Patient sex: M
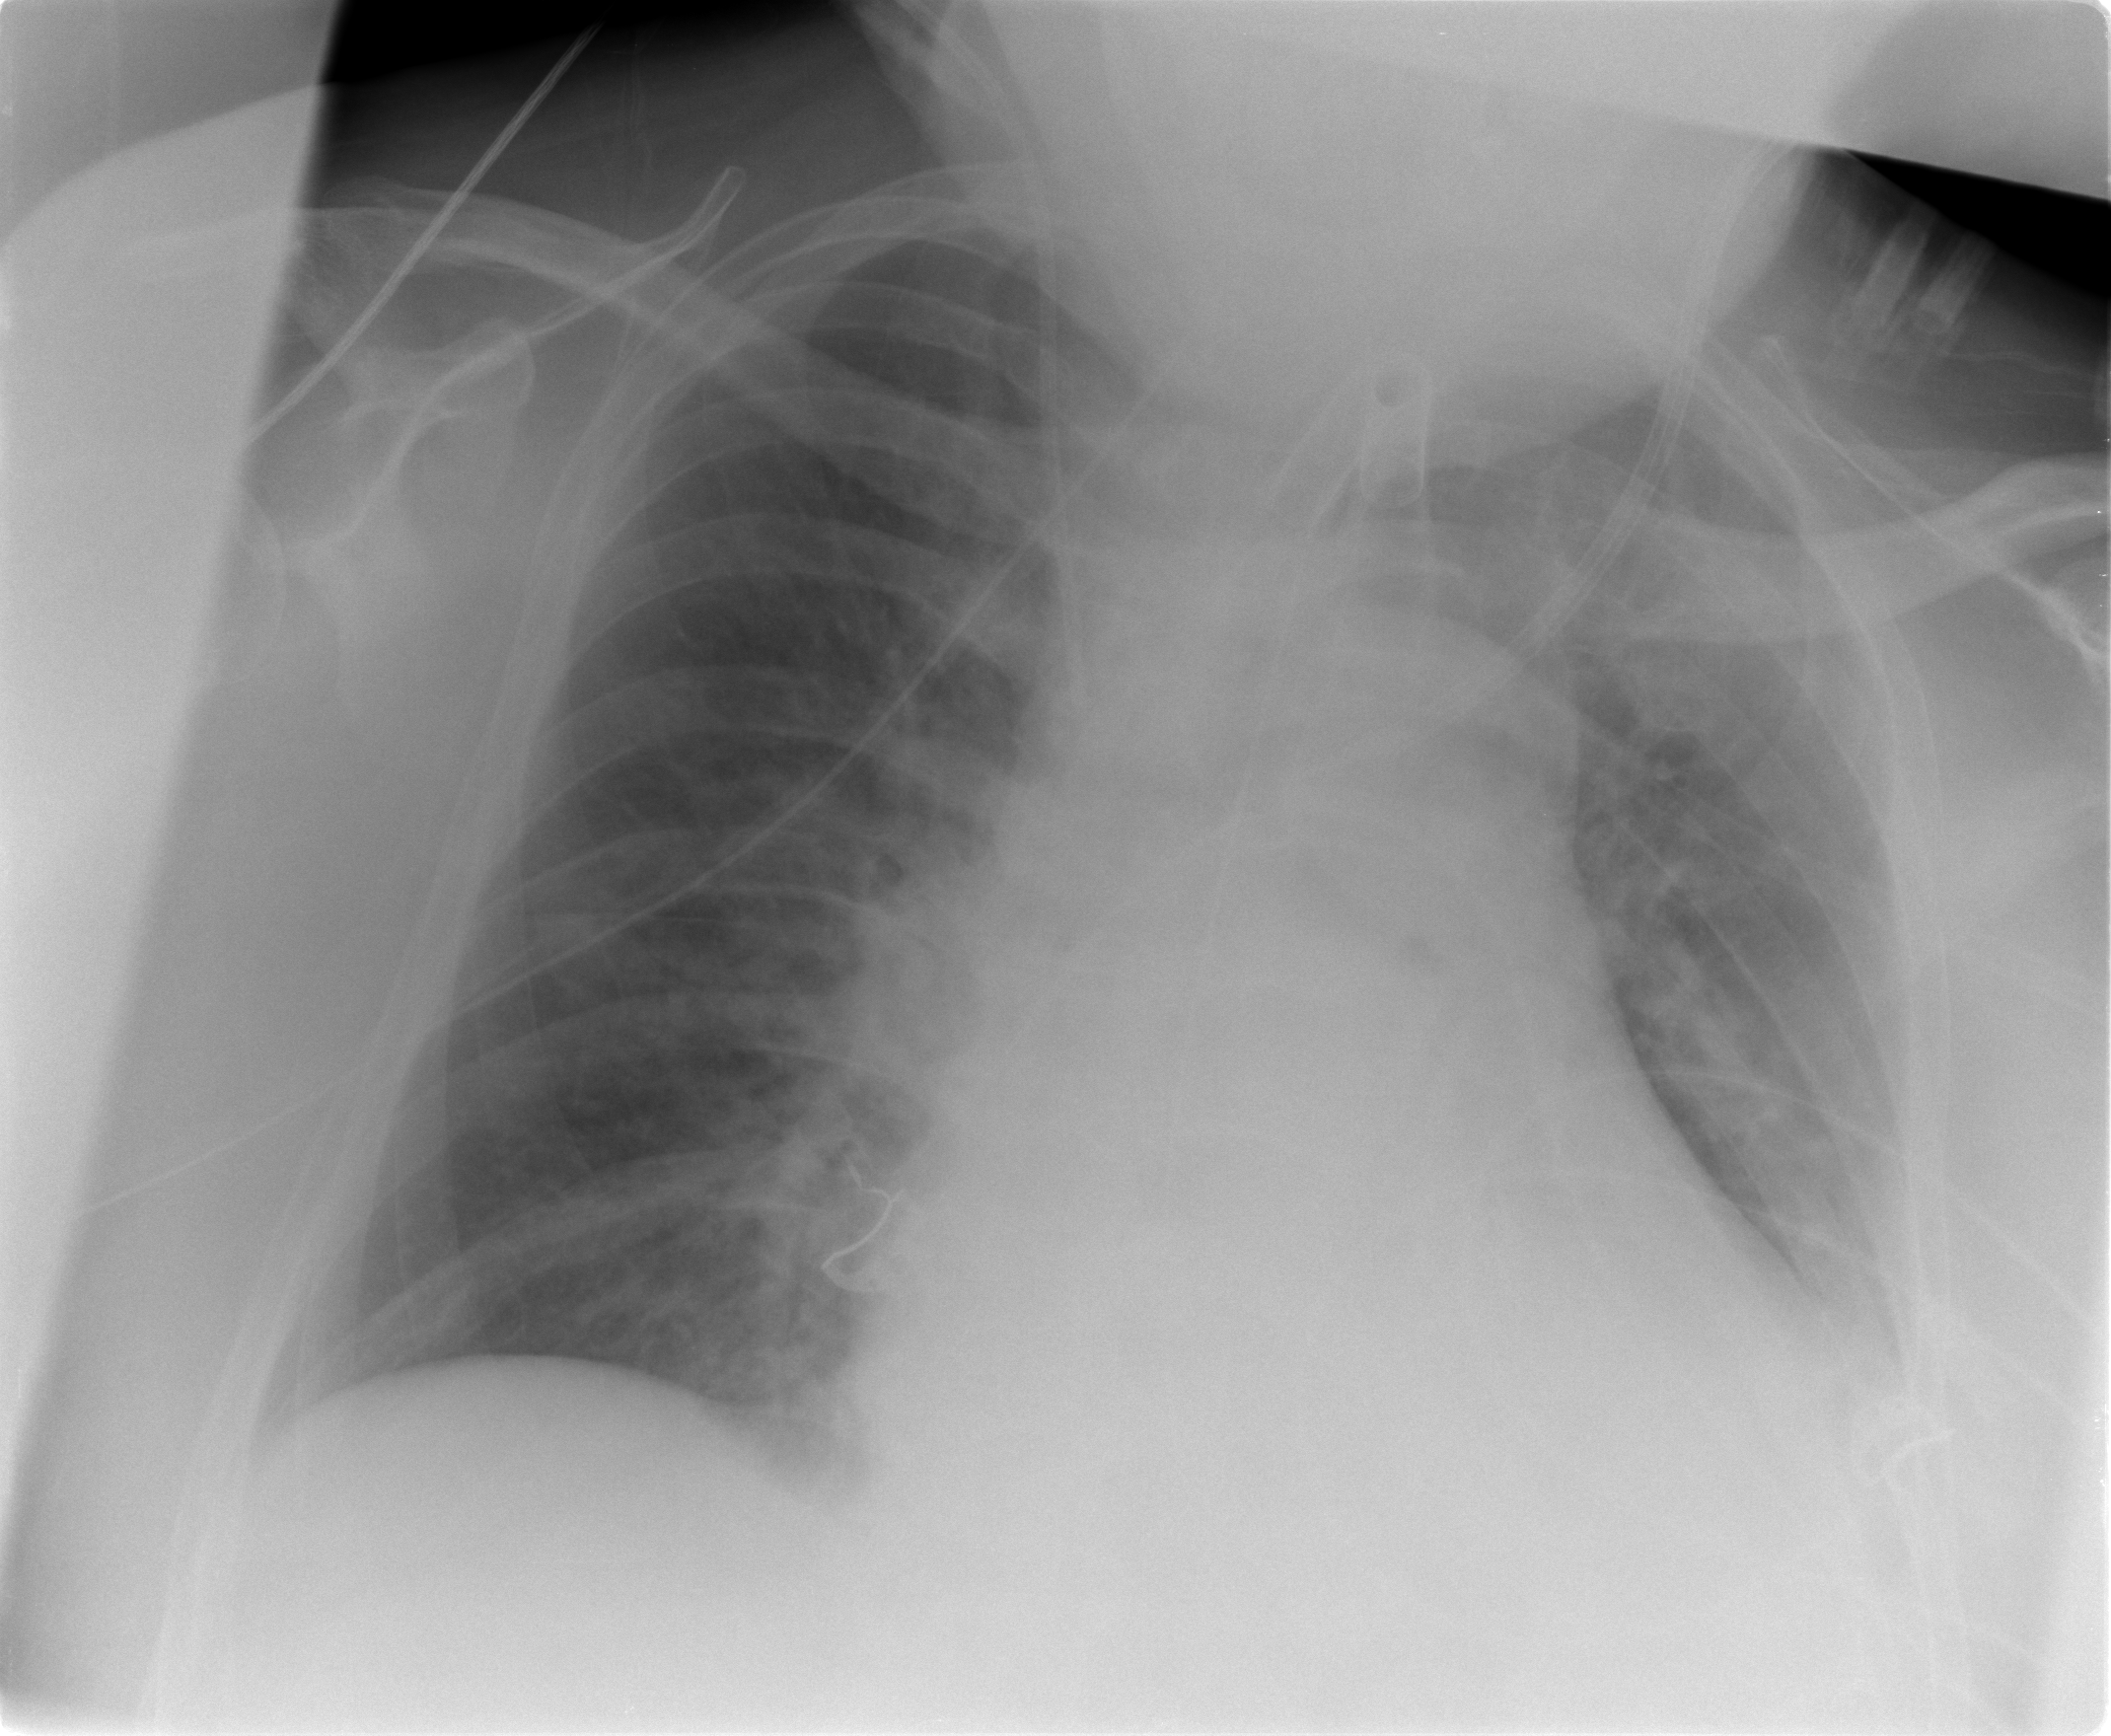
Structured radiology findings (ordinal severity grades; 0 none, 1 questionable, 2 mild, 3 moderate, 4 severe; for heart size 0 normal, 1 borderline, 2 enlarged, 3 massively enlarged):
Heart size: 2
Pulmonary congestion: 2
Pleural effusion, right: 0
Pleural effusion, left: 2
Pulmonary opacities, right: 2
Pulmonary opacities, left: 2
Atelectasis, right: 1
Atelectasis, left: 1